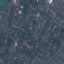
Land use / land cover: Residential